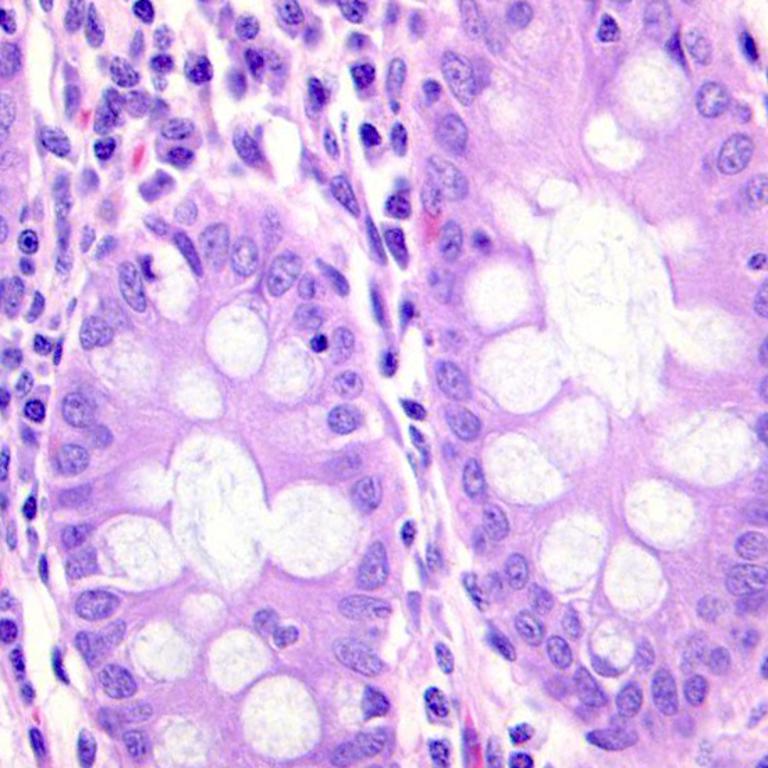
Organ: colon
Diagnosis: benign